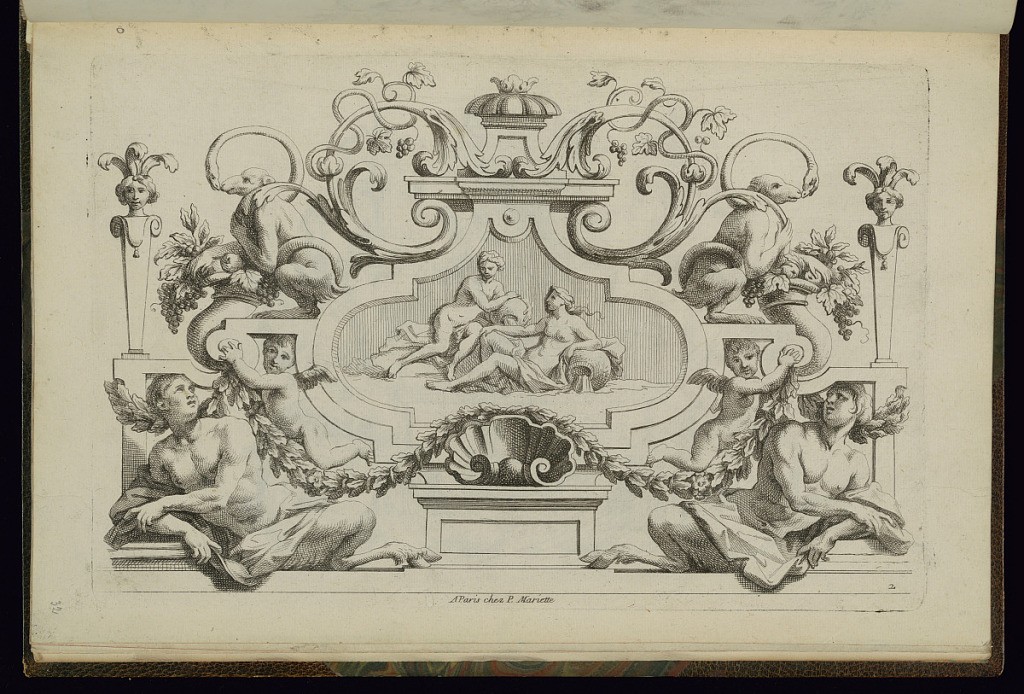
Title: Ornament Panel Design
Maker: Nicolas Pierre Loir, French, 1624 - 1679
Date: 1660–1716
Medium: Engraving and etching on paper
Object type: Print
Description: Ornament panel design with a central cartouche of two naked women seated with jugs of water spilling over, framed by foliate scrolls, festoons of leaves, female portrait busts on pedestals, monkeys, snakes, grape vines, fruit, putti, and fauns/satyrs (men with goat legs). The plate is numbered.